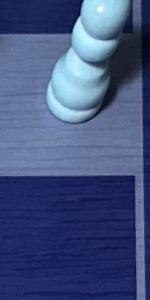
Label: Empty